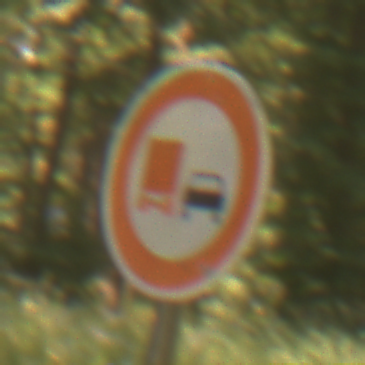
Verkehrszeichen: UeberholverbotKraftfahrzeuge
Umgebung: Outdoor, Nature
Tageszeit: Midday
Wetter: PartlyCloudy
Licht: Natural
Jahreszeit: NotSpecified
Kontrast: LowContrast